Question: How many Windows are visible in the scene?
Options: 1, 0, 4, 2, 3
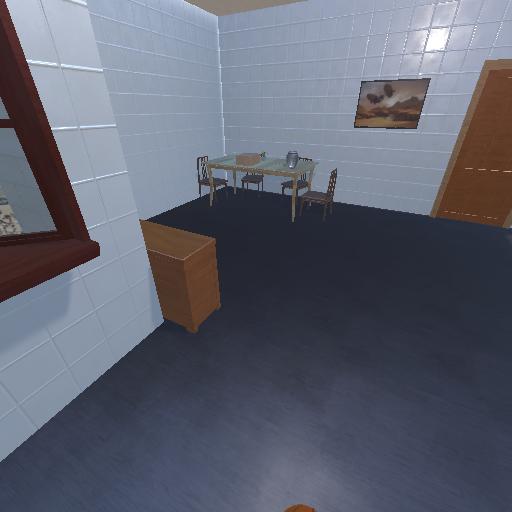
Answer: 1